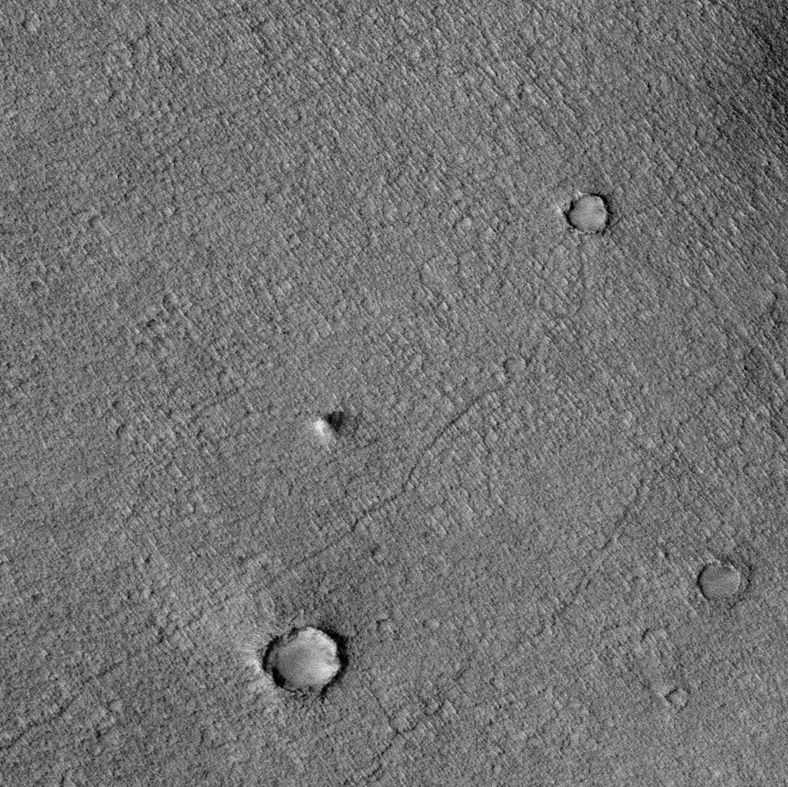
Label: dustdevil